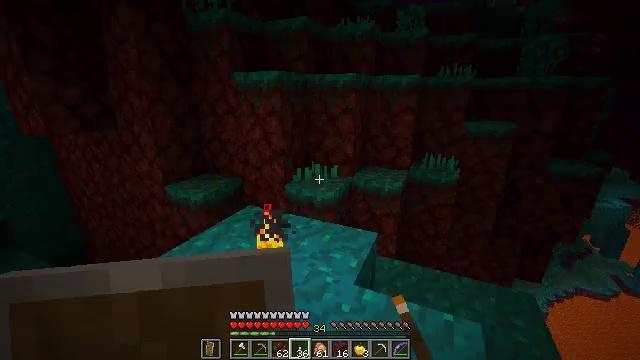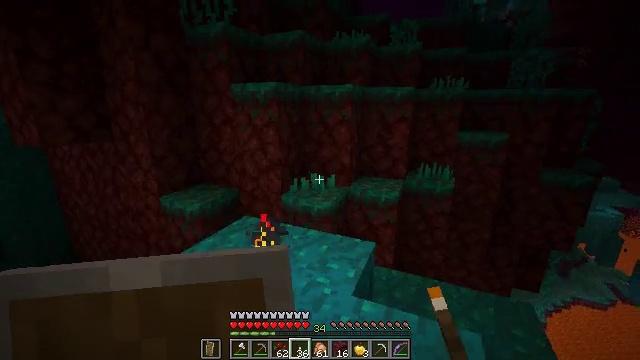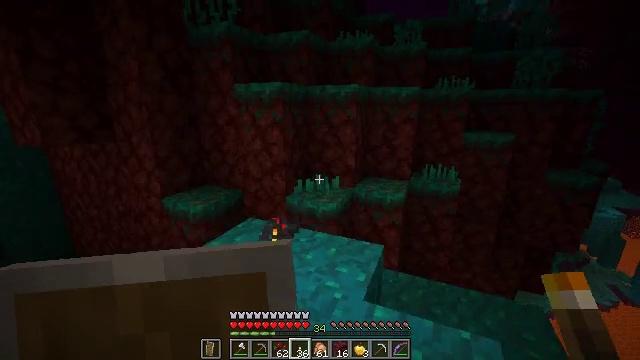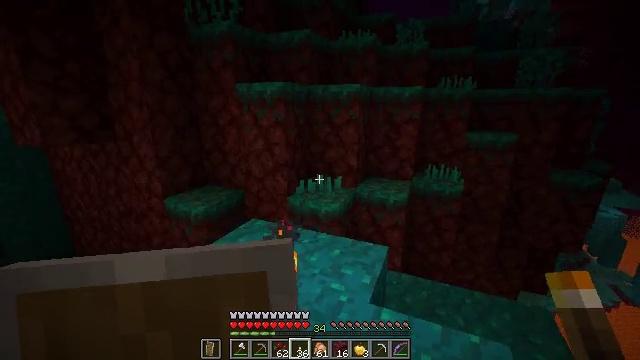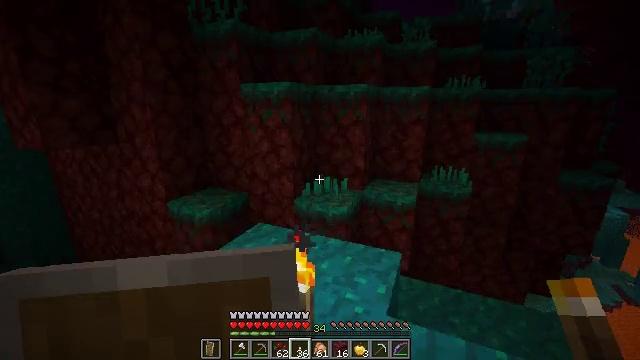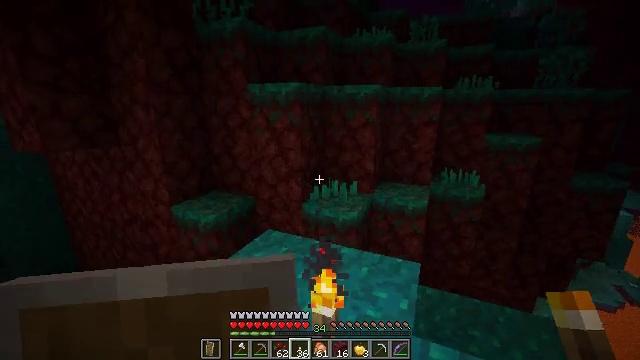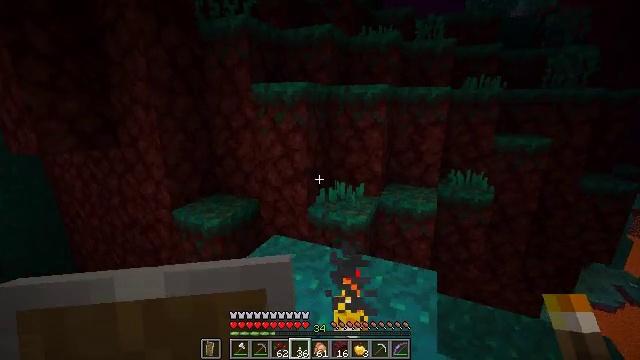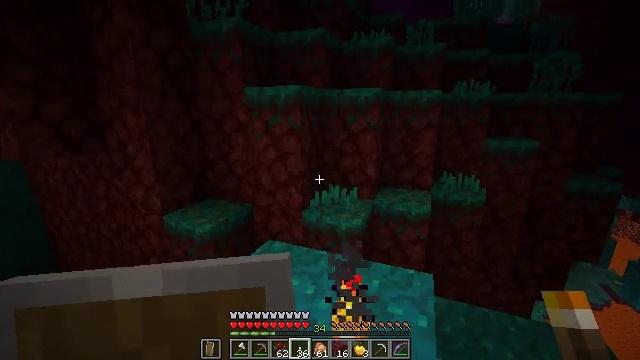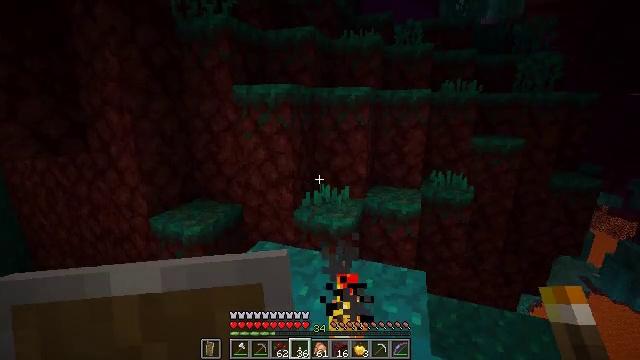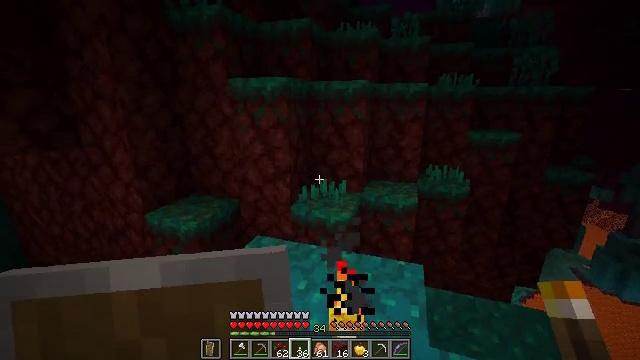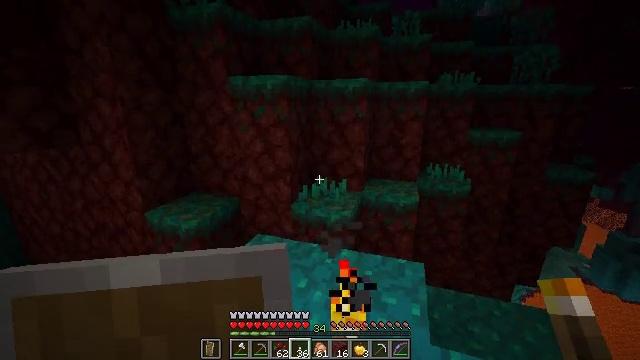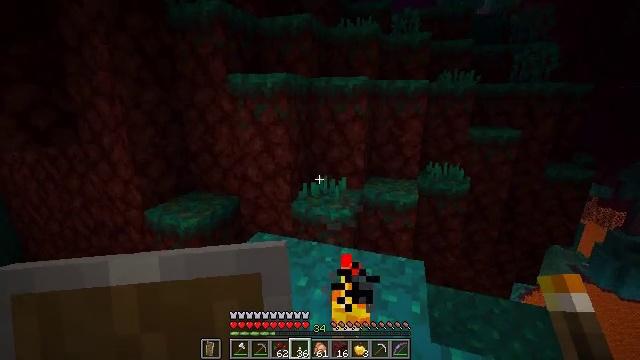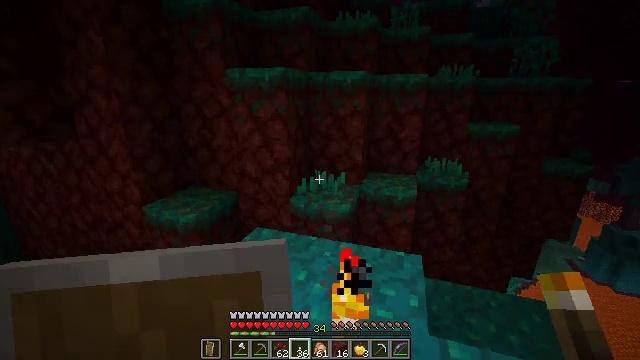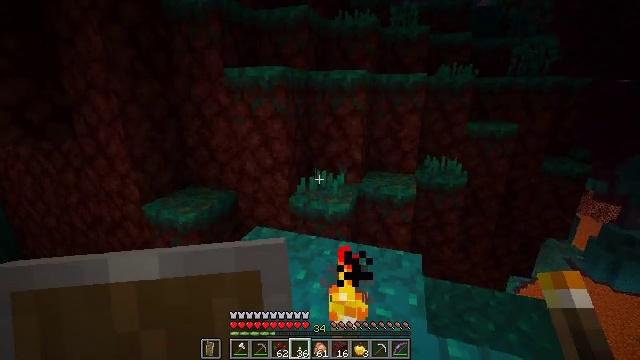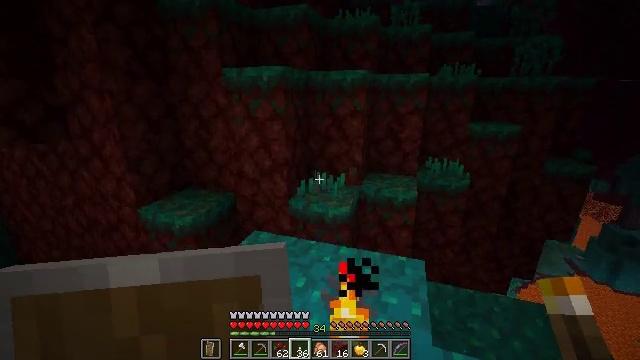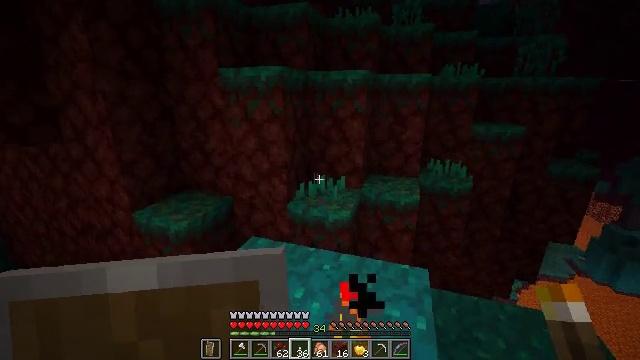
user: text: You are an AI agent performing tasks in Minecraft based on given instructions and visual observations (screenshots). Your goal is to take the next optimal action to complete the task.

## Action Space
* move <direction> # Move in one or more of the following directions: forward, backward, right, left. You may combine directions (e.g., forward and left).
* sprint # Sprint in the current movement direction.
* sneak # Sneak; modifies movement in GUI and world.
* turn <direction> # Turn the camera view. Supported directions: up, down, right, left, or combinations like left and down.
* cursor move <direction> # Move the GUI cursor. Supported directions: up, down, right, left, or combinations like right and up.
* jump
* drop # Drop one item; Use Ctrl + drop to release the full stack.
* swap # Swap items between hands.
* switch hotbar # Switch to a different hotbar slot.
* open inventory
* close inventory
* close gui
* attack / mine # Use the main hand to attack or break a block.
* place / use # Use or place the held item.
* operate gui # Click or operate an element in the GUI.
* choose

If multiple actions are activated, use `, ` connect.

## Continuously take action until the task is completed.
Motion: motion action
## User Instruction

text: Mine warped nylium in the Nether.
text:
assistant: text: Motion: turn up
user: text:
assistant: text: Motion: move forward and move left
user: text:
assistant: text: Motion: move forward and move left
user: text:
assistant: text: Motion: move forward and move left
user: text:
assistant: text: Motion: move forward and move left
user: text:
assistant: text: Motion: no_op
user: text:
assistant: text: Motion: turn right
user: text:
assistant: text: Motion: turn right
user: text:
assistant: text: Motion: turn down
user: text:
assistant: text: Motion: no_op
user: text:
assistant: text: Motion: no_op
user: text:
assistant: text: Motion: turn down
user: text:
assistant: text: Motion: no_op
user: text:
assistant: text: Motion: move forward
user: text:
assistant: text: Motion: move forward
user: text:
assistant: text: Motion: move forward
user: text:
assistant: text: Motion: no_op
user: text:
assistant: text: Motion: move forward, turn right
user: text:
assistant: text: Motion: move forward, turn right
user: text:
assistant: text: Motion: move forward
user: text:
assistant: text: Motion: move forward
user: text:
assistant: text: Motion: move forward
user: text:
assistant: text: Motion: move forward
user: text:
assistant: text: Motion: move forward, jump
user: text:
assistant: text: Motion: move forward, jump
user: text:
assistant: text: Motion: move forward, jump
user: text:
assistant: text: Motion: move forward, jump
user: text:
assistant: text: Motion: move forward, jump
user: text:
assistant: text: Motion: move forward
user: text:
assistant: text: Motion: move forward